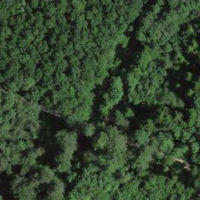
EUNIS habitat code: 41
Species observed at this site:
Euonymus europaeus